Interaction volume radius: 10 \u00c5
Interaction volume height: 25 \u00c5
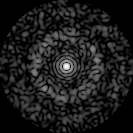
Disorder parameter: 0.8448